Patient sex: M
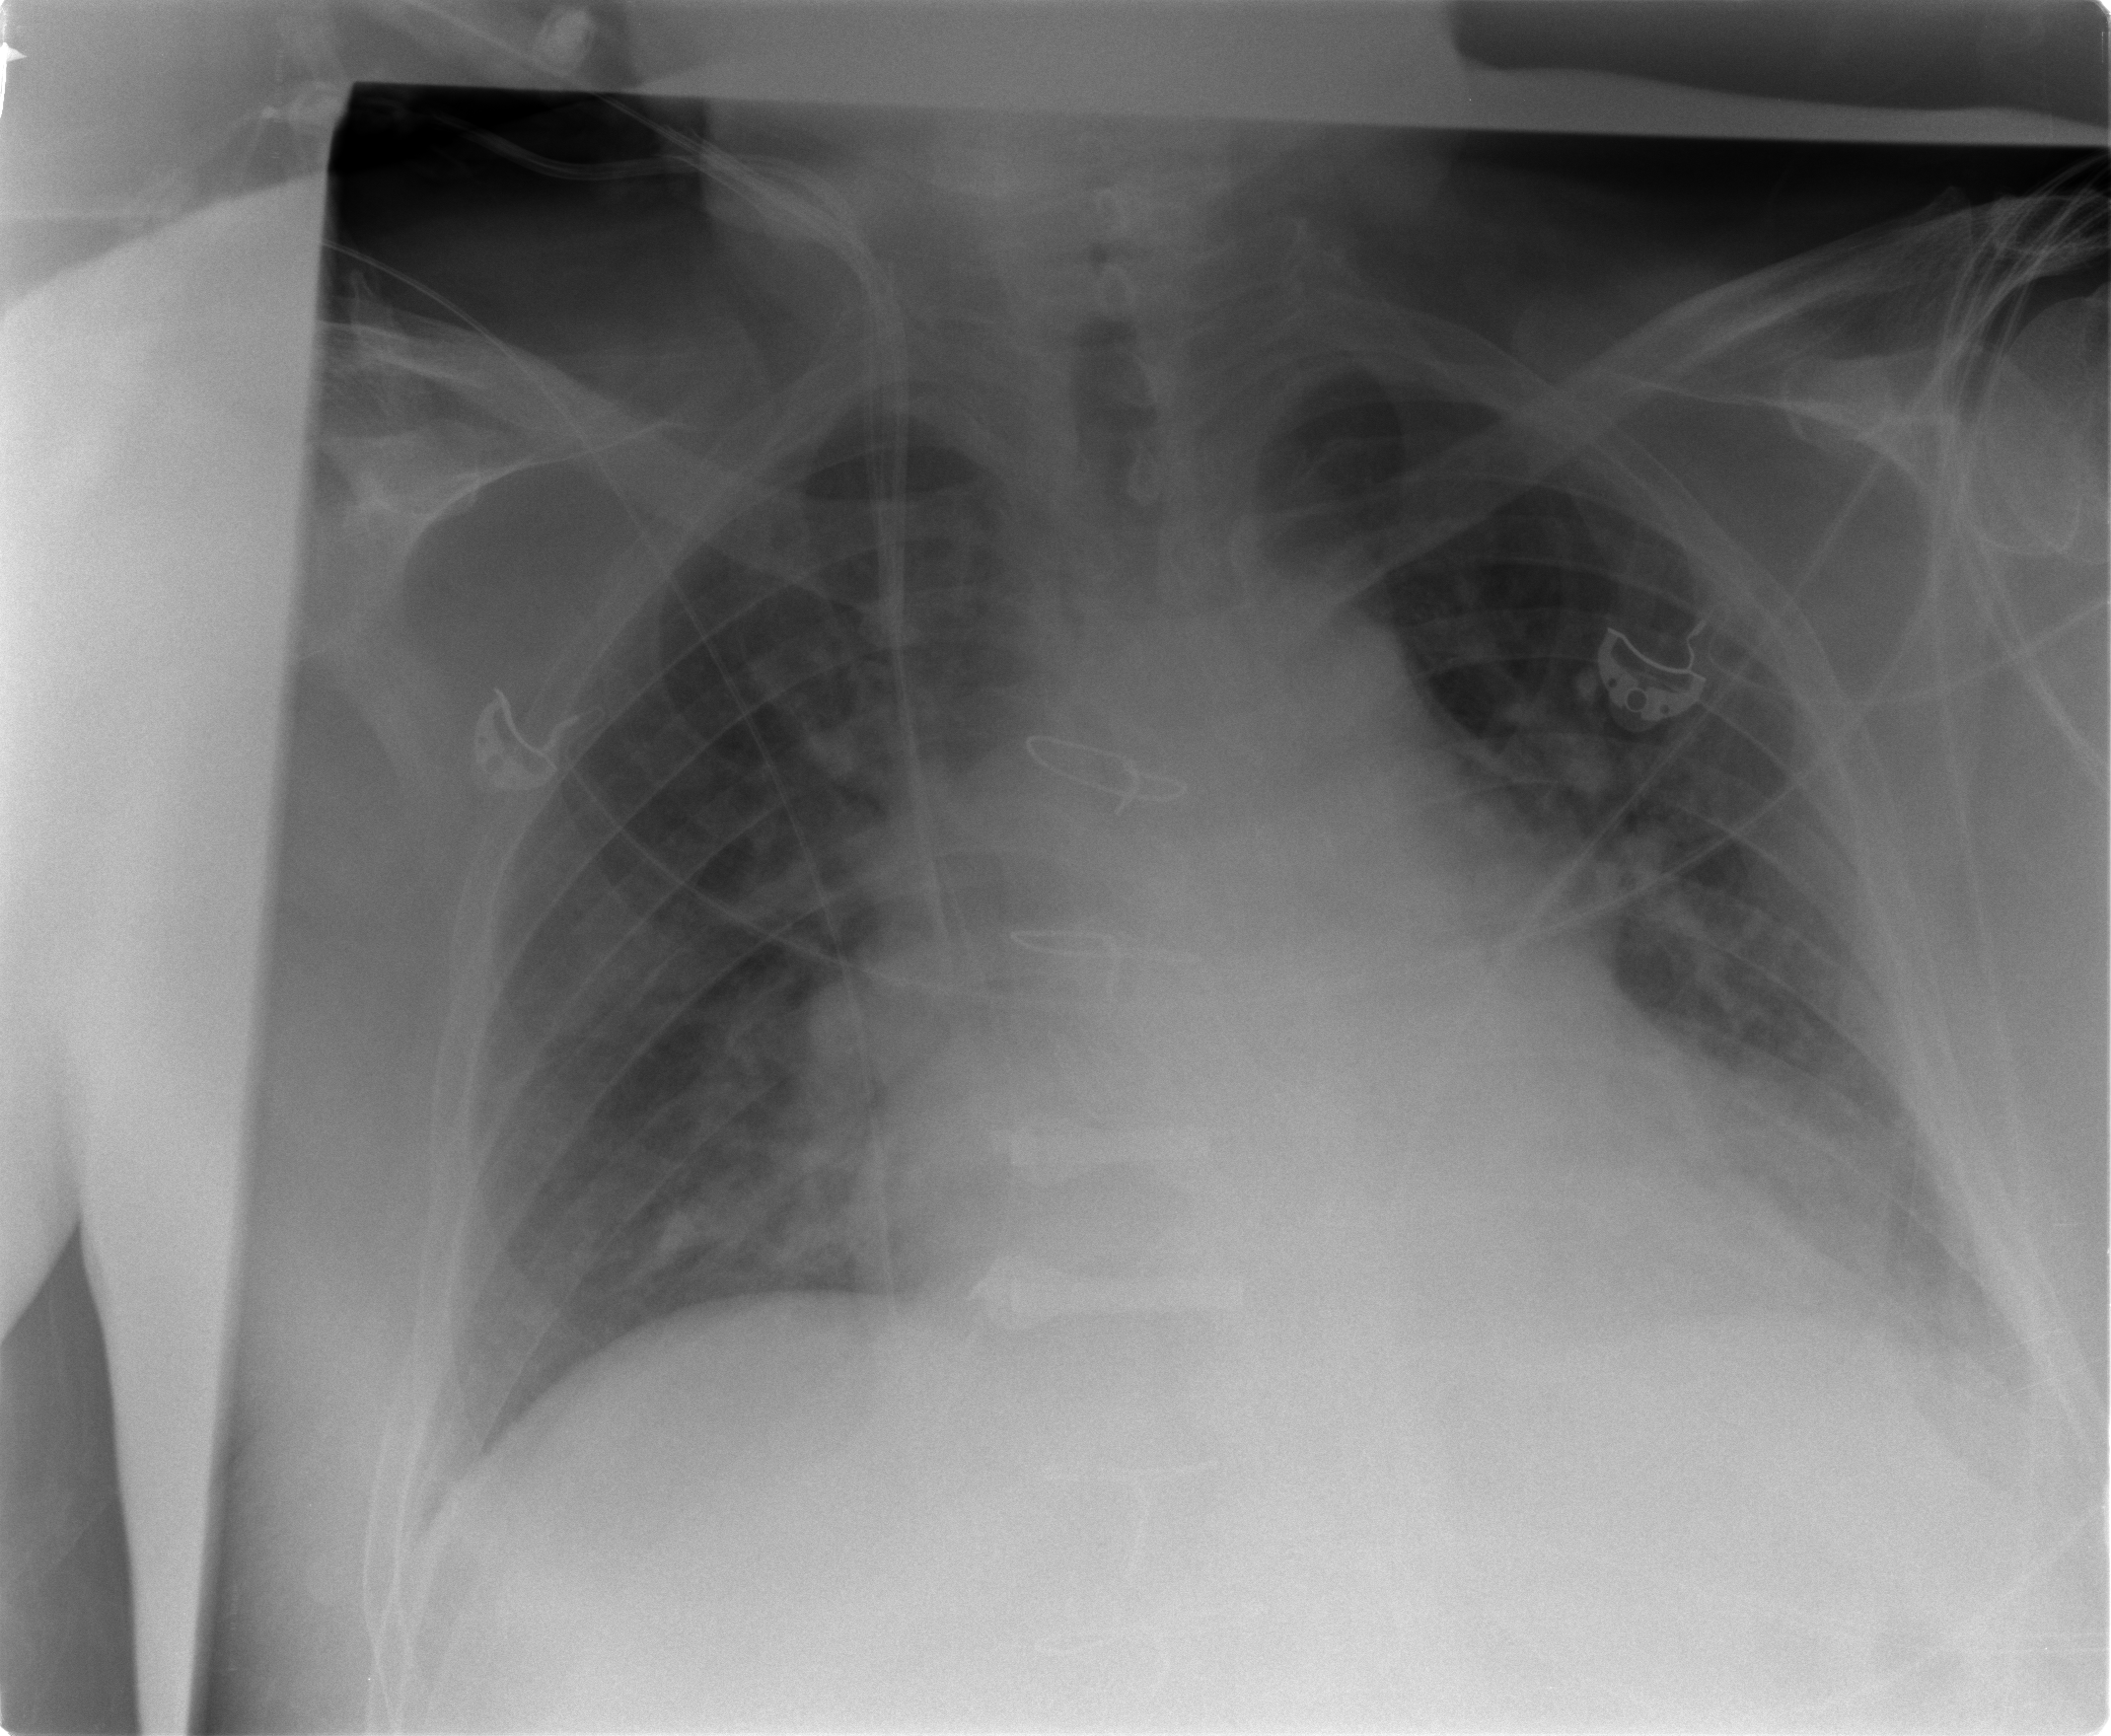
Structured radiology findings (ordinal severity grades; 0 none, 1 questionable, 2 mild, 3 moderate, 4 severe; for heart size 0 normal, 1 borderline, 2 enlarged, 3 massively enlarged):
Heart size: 2
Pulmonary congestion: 3
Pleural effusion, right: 0
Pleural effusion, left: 1
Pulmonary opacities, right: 1
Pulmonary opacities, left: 1
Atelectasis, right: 2
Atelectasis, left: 3